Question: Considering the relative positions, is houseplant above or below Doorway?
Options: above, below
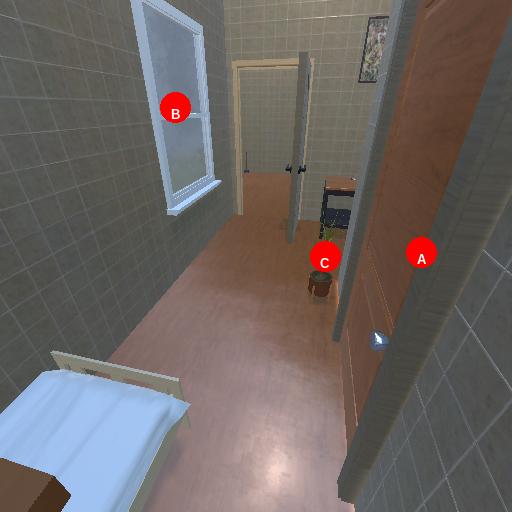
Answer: above